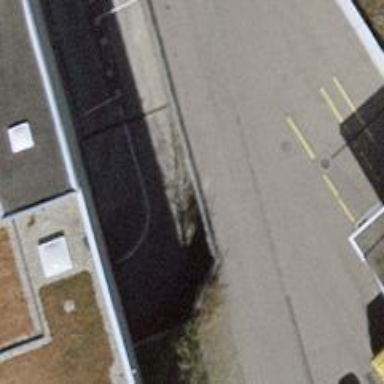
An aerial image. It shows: Parking entrance.